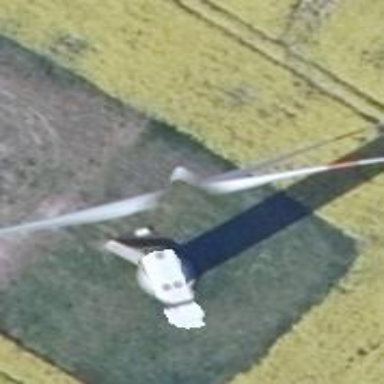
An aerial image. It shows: Wind-powered generator.